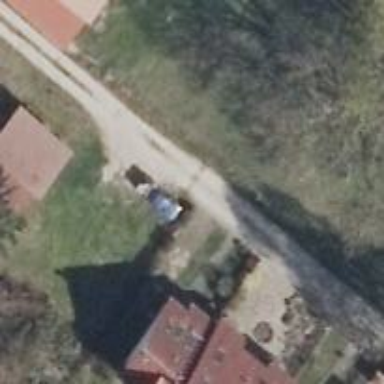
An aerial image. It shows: Driveway.